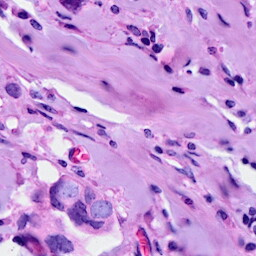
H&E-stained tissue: Breast